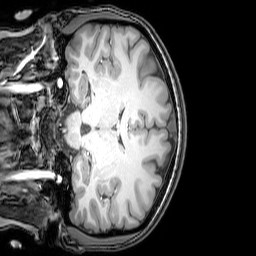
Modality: T1w
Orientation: coronal
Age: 23
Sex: female
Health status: healthy
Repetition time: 0.081 s
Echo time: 0.037 s